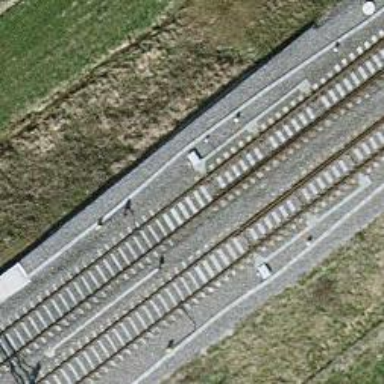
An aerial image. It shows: Railway signal.